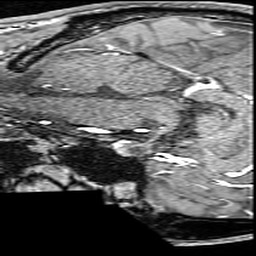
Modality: angio
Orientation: sagittal
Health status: ill
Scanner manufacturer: siemens
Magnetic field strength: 3 T
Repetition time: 0.023 s
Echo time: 0.00418 s